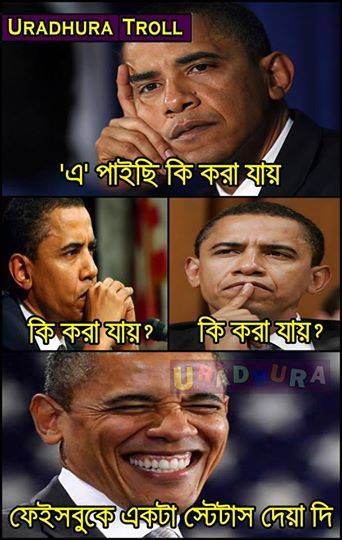
Text: এ' পাইছি কি করা যায় কি করা যায়? কি করা যায়? ফেইসবুকে একটা স্টেটাস দেয়া দি
Label: Non Hate